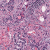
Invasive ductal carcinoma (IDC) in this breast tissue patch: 0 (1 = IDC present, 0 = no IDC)